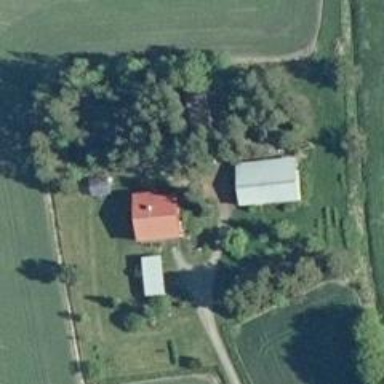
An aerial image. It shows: Farm.